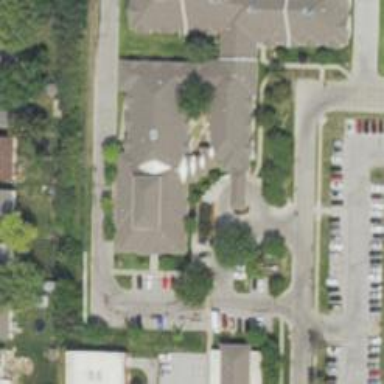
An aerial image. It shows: Nursing home.